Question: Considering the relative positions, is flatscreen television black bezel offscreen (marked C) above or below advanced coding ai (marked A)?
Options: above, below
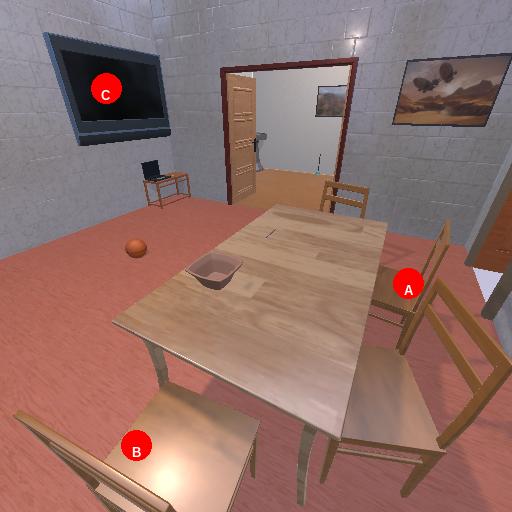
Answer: above